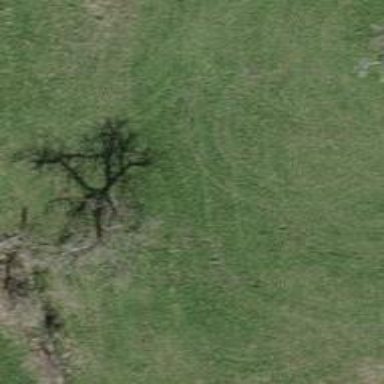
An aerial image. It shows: Single tag "natural: tree."